Question: I'm trying to use method 'public static IAsyncOperation<SetImageFeedResult> RequestSetImageFeedAsync(Uri syndicationFeedUri)' to play lock screen slideshow from external Uri in Windows 8.
When I set this <URL>, and open "Change PC Settings", I always see message: "You need more than one picture to show in your slideshow", like on image below and slideshow doesn't play:
Here is my code:
'''
SetImageFeedResult result = await LockScreen.RequestSetImageFeedAsync(new Uri("https://urzagatherer.azure-mobile.net/api/wallpapers"));
if (result == SetImageFeedResult.Success)
{
AddImageFeedScenarioOutputText.Text = "Called RequestSetImageFeedAsync: the specified URL was set as the default.";
}
else if (result == SetImageFeedResult.ChangeDisabled)
{
AddImageFeedScenarioOutputText.Text = "Called RequestSetImageFeedAsync: call succeeded but group policy has the lock screen image slide show turned off.";
}
else // (result == SetImageFeedResult.UserCanceled)
{
AddImageFeedScenarioOutputText.Text = "Called RequestSetImageFeedAsync: the specified URL was not set as the default.";
}
'''
What is wrong in my solution?
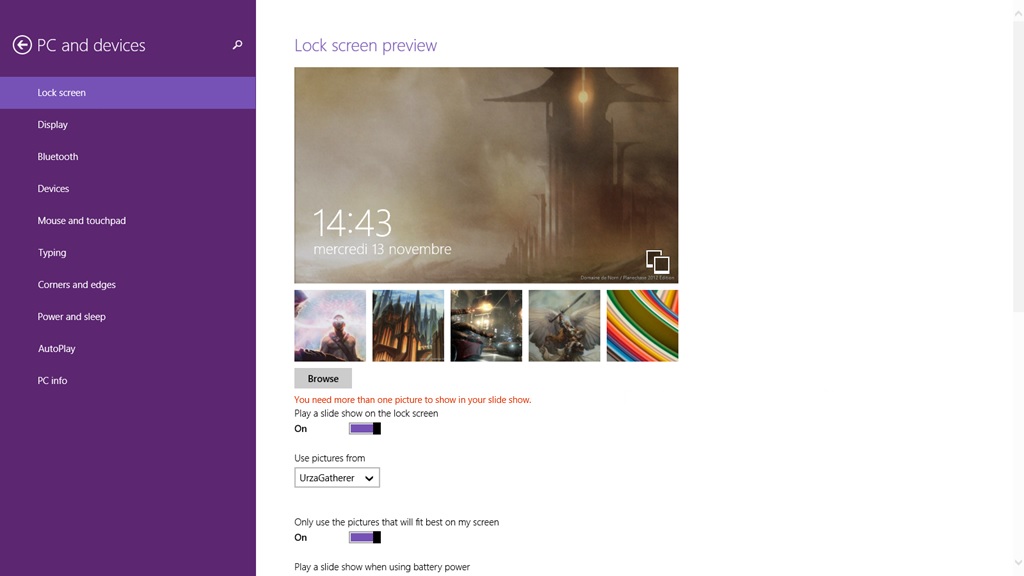
Answer: I ran your code on windows 8.1 and must say its working  without throwing any error. It asked for permission to change my Lockscreen and had to select allow